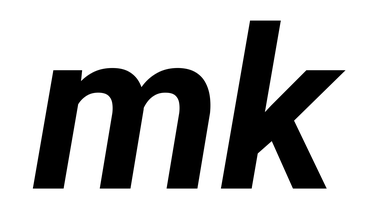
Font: Roboto-Italic_Bold_Italic